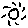
Label: sun